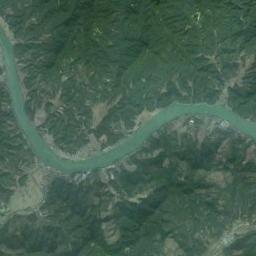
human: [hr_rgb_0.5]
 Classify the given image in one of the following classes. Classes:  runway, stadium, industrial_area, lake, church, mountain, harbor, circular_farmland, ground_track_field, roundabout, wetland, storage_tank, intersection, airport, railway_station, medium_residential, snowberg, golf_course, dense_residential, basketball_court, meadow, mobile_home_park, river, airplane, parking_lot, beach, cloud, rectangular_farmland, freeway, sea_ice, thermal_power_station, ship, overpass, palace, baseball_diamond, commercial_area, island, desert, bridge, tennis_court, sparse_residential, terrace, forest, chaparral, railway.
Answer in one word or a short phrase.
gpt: river